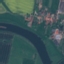
Land use / land cover: River